Question: I have an input element that width is 20% and I want to center it horizontally. I have tried text-align center (parent element), but it didn't help. Here how it looks (the input box):

now the element code is like this:
'''
<fieldset class="ui-grid-solo" style="text-align:center !important;">
<input type="number" class="answerIput"/>
</fieldset>
'''
Is there any way to do this?
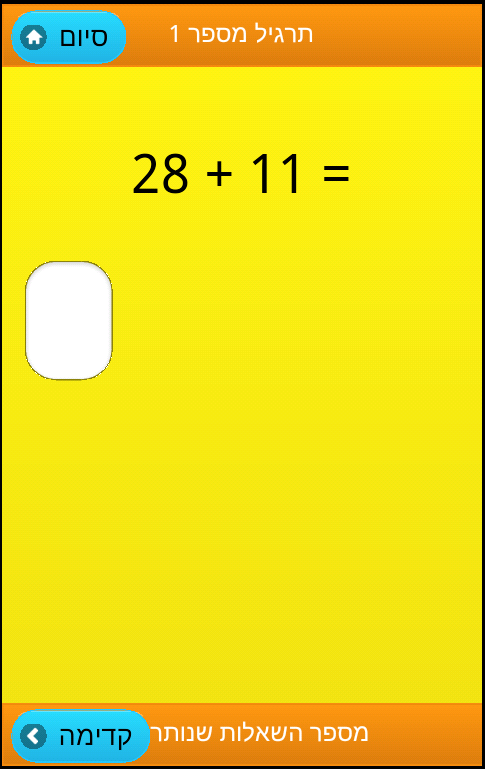
Answer: Just add 'margin: 0 auto' to the element. With a fixed-width block element, automatic left/right margins will center it relative to the parent:
'''
<input type="number" class="answerIput" style="margin: 0 auto;">
'''